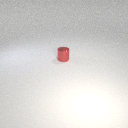
small red metal cylinder